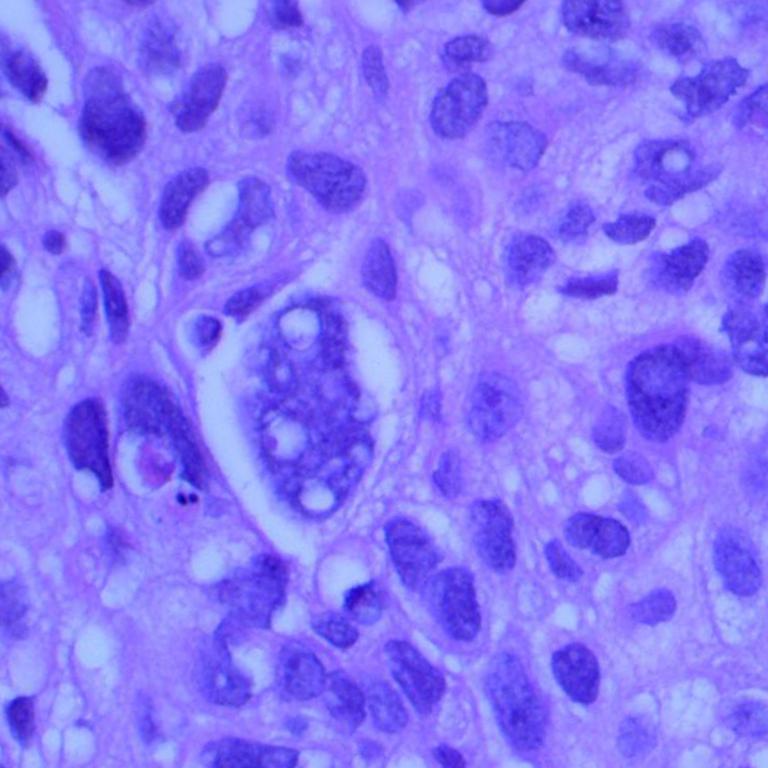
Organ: lung
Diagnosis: squamous carcinomas